Question: im fetching simultaneous data from some api using nodejs. my database is mysql.
'INSERT into mysql(tabels) values (values)'

the problem is sometimes the api doesnt run nor stop maybe becouse a timeout error(sometimes) or something;
1. what happens if the we query insert at the same time?
2. how do you insert hundreds of data async simultaneously from many source?
3. how do you do it? is there any database like mangodb or anything maybe already built for something like this?
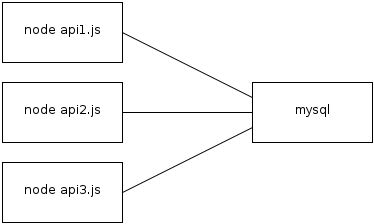
Answer: MySQL, like any other tool, works well when used correctly. There's nothing about a large number of asynchronous writes that is inherently problematic, but in your case you will need to benchmark and simulate your expected load to find out for sure.
Generally inserting two or more things at the same time is not an issue. You can always tune your database to respond more quickly by designing your tables to be easy to update, keeping indexes to a minimum, eliminating unnecessary columns, and operating on a fast disk.
Keep in mind that inserting the data isn't usually the problem. It's making use of the data once it's inserted. You haven't really described what your intention is here.
There's no specific reason to use a NoSQL tool here, even if you're doing 10K inserts per second, which a properly tuned and architected MySQL can handle.